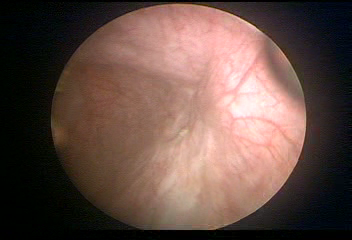
Modality: WLC
Class: Normal mucosa
Bladder cancer association: No